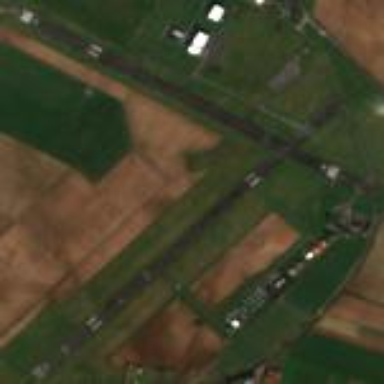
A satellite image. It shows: Runway surface made of asphalt at airport.